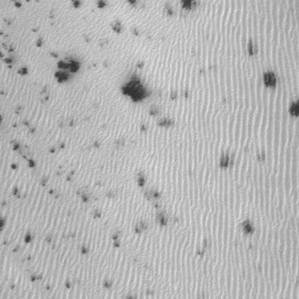
Label: frost